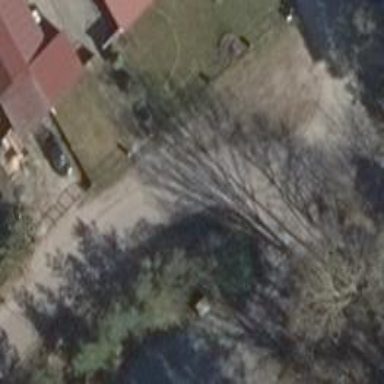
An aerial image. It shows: Residential road with asphalt surface.